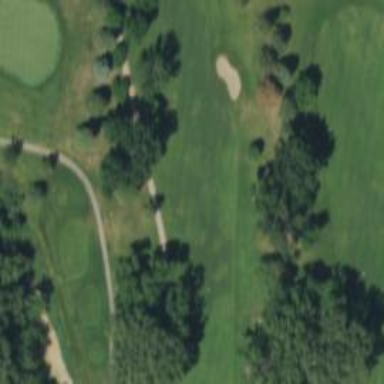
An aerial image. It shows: Grassy area designated as golf fairway.